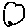
Label: cloud